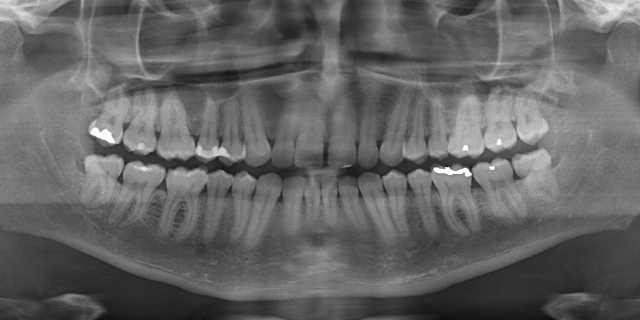
adult